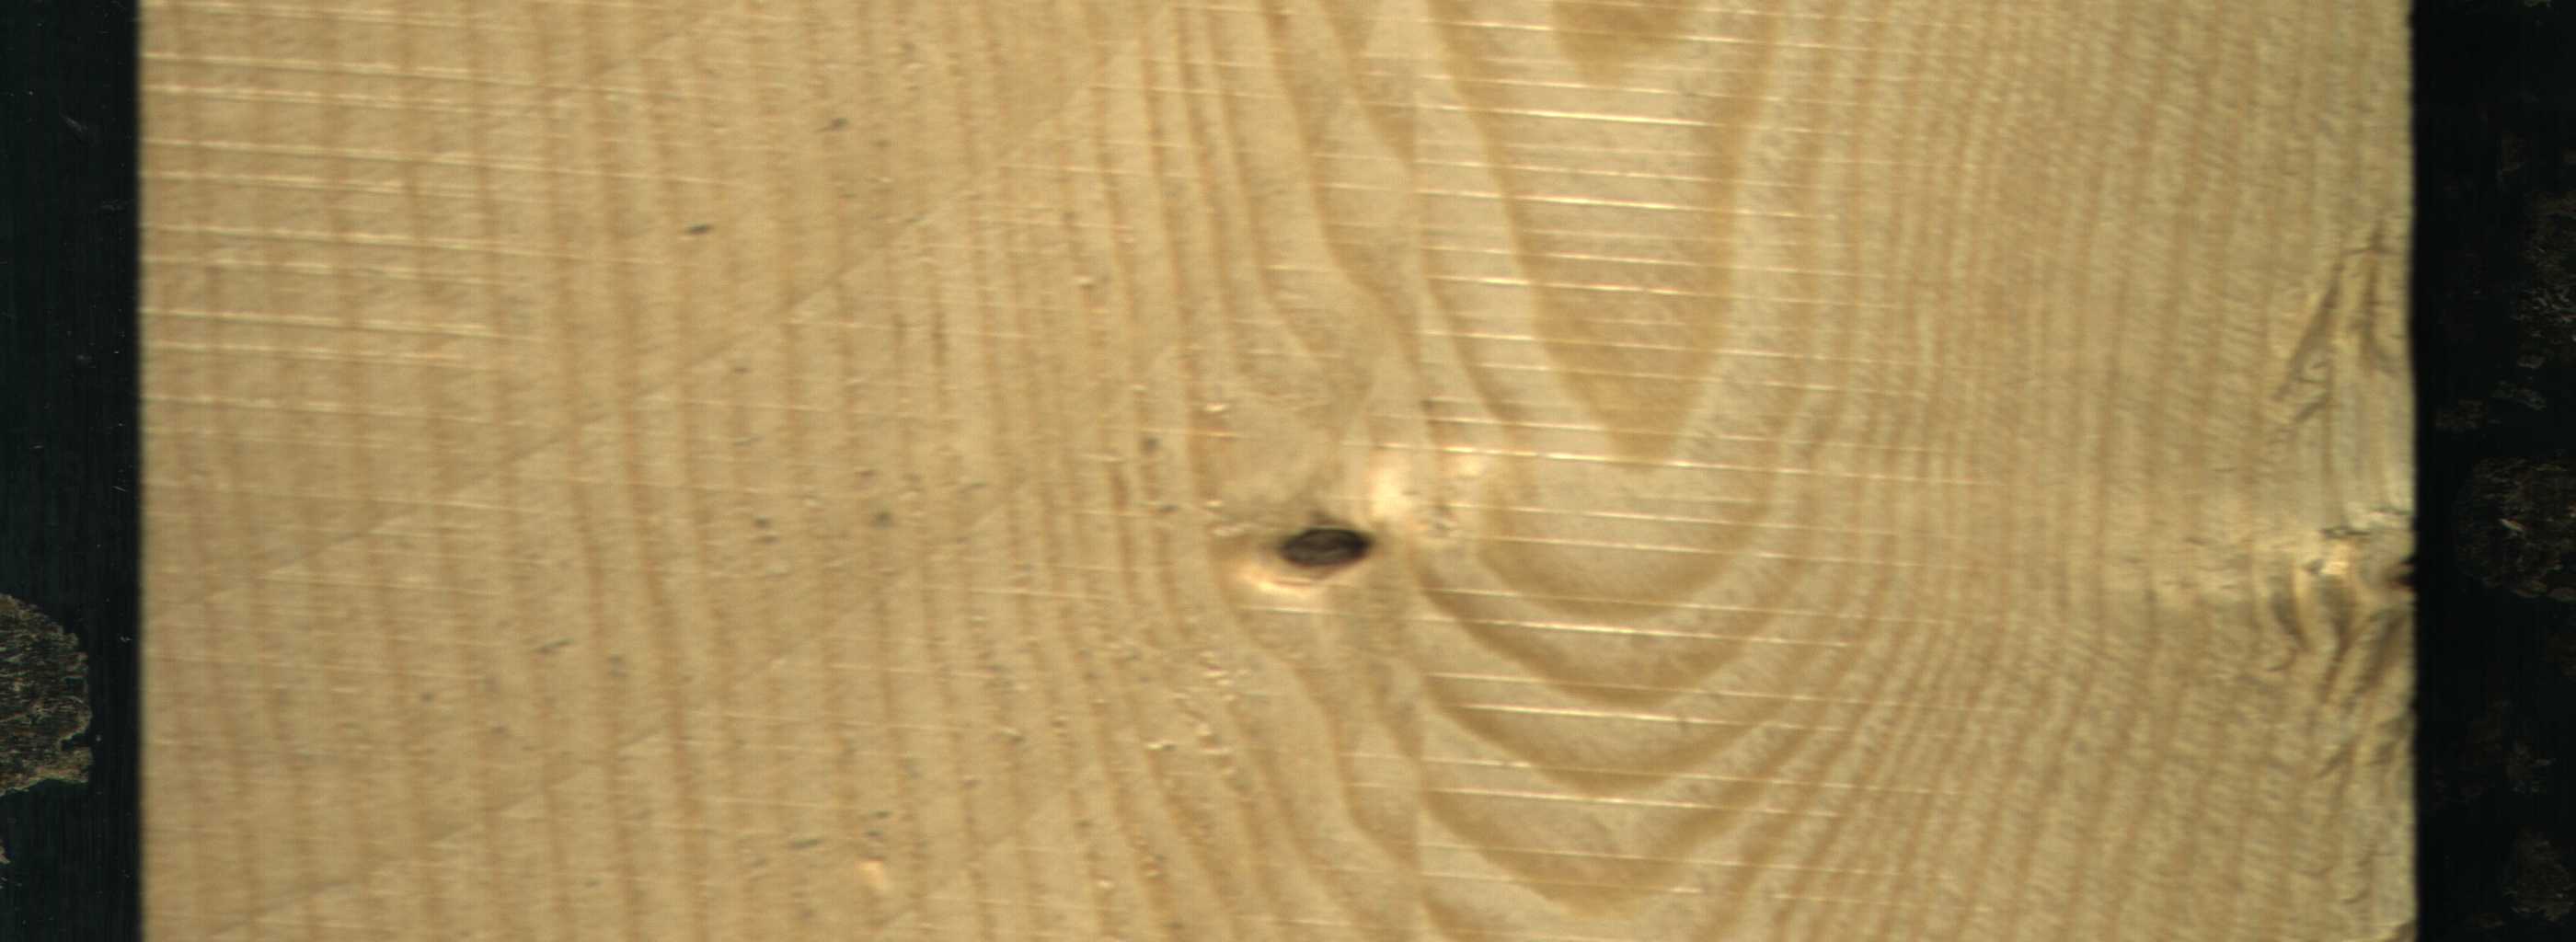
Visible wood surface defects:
Dead_Knot